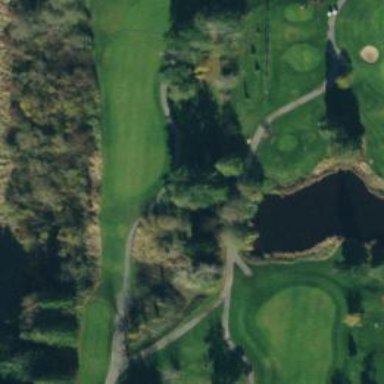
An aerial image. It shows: Path used for both walking and golf.